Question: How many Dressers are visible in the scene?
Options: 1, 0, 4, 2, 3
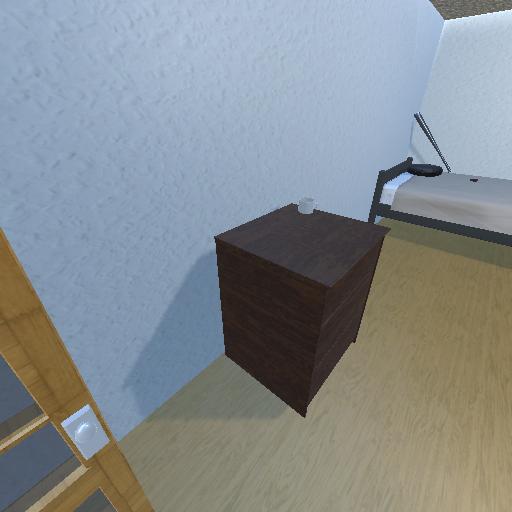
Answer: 1